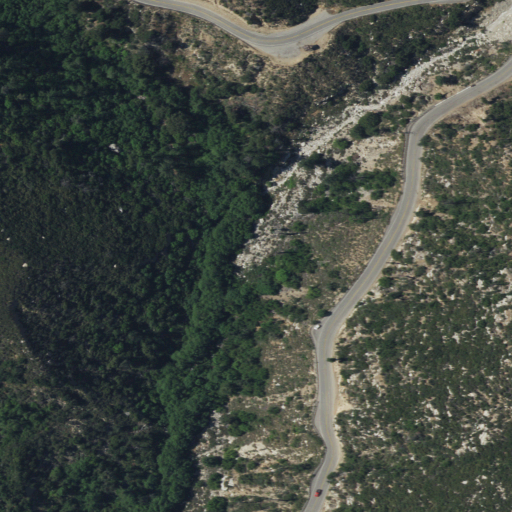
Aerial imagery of valley in California named Rockbound Canyon containing shrub, woody wetlands, open development, evergreen forest, low intensity development, and medium intensity development